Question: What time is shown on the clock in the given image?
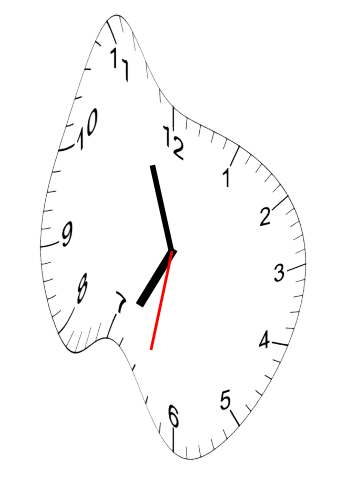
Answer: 06:56:32